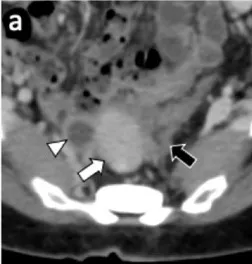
CE-CT exam: Axial.
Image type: radiology (ct)